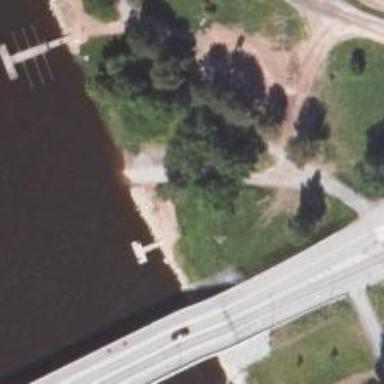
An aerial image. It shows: Man-made pier.